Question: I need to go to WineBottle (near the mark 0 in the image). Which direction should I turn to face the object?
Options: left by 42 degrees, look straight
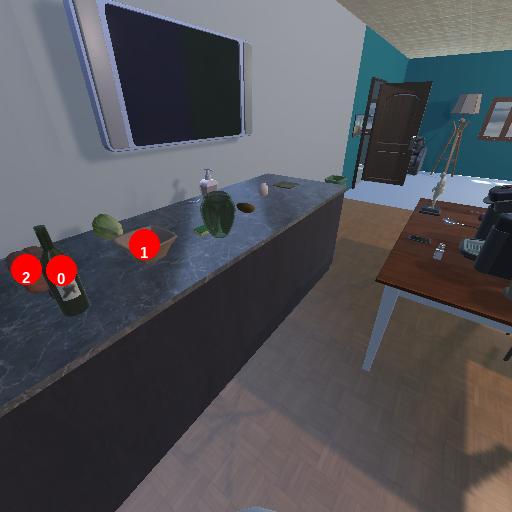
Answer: left by 42 degrees